Question: All my theme is working beside my dialogfragment background.
I try to make my dialogFragment background black but i'm doing something wrong.
Here what i got so far in the theme xml (Note that i trunked the top and the bottom of it):
'''
<style name="easydealtheme" parent="@style/_easydealtheme"/>
<style name="_easydealtheme" parent="android:Theme.Holo.Light.DarkActionBar">
<item name="android:editTextBackground">@drawable/easydealtheme_edit_text_holo_light</item>
<item name="android:dropDownListViewStyle">@style/Listviewdropdowneasydealtheme</item>
<item name="android:textViewStyle">@style/Textvieweasydealtheme</item>
<item name="android:editTextStyle">@style/Edittexteasydealtheme</item>
<item name="android:alertDialogTheme">@style/Dialogeasydealtheme</item>
...
'''
Here is what i got in the Styles xml for my dialog :
'''
<style name="Dialogeasydealtheme" parent="android:Theme.Holo.Dialog">
<item name="android:textColor">#FFFFFF</item>
<item name="android:windowBackground">@color/test</item>
</style>
'''
Here is the code that show the dialogFragment :
'''
public static void ShowPhotoDialog(String title,File photoFile, FragmentManager fragM)
{
FragmentPhotoDialog photoD = new FragmentPhotoDialog();
FragmentTransaction fTX = fragM.BeginTransaction();
photoD.SetStyle(DialogFragmentStyle.NoFrame, EasyDeal_Android.Resource.Style.easydealtheme);
photoD.SetTile(title);
photoD.SetPhotoFile(photoFile);
photoD.Show(fTX, "Dialog");
}
'''
Here the result which is not working (The white should be black ) :
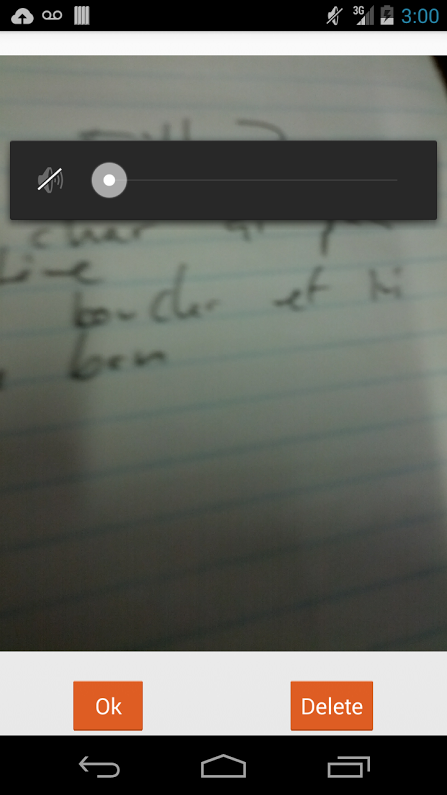
Answer: I went crazy finding a solution for this problem until I came across a solution.
'''
@Override
public Dialog onCreateDialog(Bundle savedInstanceState) {
// Setup the layout
LayoutInflater inflater = getActivity().getLayoutInflater();
final View root = inflater.inflate(*"YOUR LAYOUT"*, null);
root.setLayoutParams(new ViewGroup.LayoutParams(ViewGroup.LayoutParams.MATCH_PARENT, ViewGroup.LayoutParams.MATCH_PARENT));
//Customizing the dialog features
final Dialog dialog = new Dialog(getActivity());
dialog.requestWindowFeature(Window.FEATURE_NO_TITLE);
dialog.setContentView(root);
dialog.getWindow().setBackgroundDrawable(new ColorDrawable(getResources().getColor(*"YOUR SELECTED COLOR"*)));
dialog.getWindow().setLayout(ViewGroup.LayoutParams.MATCH_PARENT, ViewGroup.LayoutParams.MATCH_PARENT);
return dialog;
}
'''